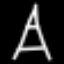
Label: The Eiffel Tower